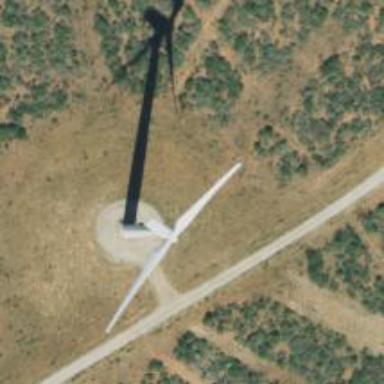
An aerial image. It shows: Wind generator using horizontal axis wind turbines.